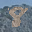
Label: 8